Field crop: maize
Growth stage: 2
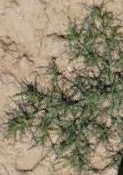
Species: salsola